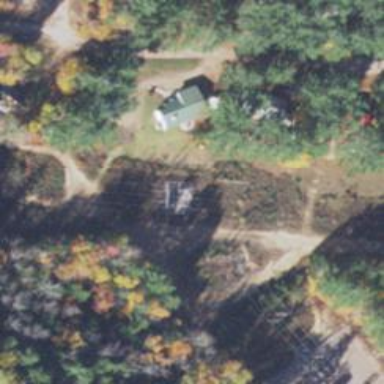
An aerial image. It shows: Power tower.